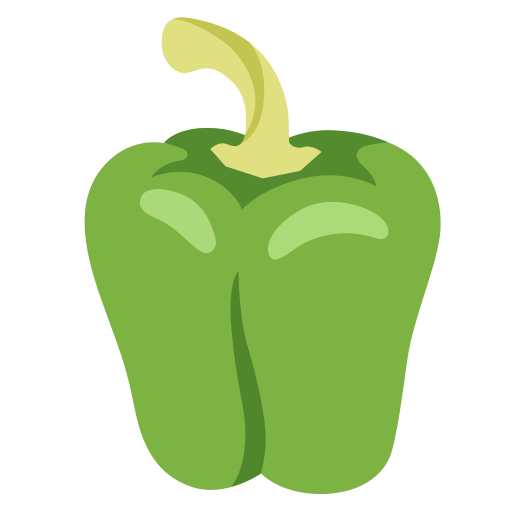
Emoji: 🫑